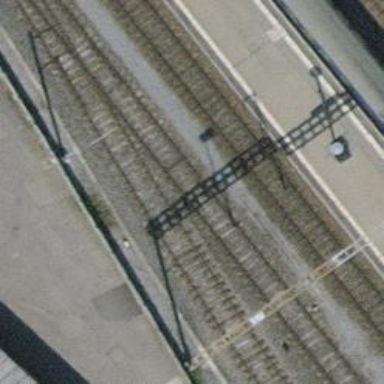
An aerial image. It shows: Railway yard with single rail track. The electrified track has contact line for power supply.